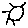
Label: sun